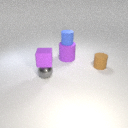
small gray metal sphere in front of large purple rubber cylinder